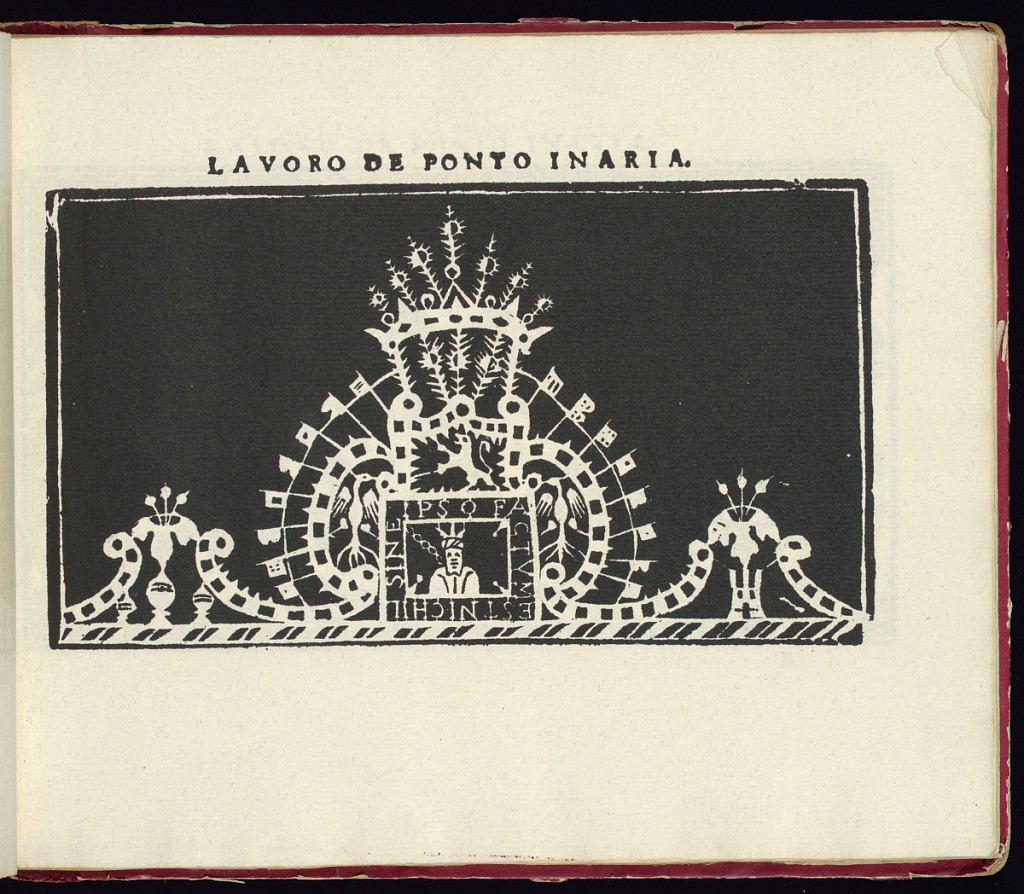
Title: Studio delle virtuose dame
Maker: Isabella Catanea Parasole, Italian, 1575–1625
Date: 1884
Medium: paper
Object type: Pattern book facsimile
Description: Facsimile by Bernard Quaritch of "Studio delle virtuose dame" by Isabella Catanea Parasole; first published in Rome by Antonio Faechetti in 1597.